Question: I am using glBindFragDataLocationIndexed() and writing two colors in fragment shader. Following is my code :
'''
glBindFragDataLocationIndexed(shader_data.psId, 0, 0, "Frag_Out_Color0");
glBindFragDataLocationIndexed(shader_data.psId, 0, 1, "Frag_Out_Color1");
glActiveTexture ( GL_TEXTURE0 );
LoadTexture(texture1);
glBindTexture ( GL_TEXTURE_2D, tex_id1);
glTexImage2D( GL_TEXTURE_2D, 0, GL_RGBA,width, height, 0, GL_RGBA,GL_UNSIGNED_BYTE, texture1_data);
glActiveTexture ( GL_TEXTURE1 );
LoadTexture(texture2);
glBindTexture ( GL_TEXTURE_2D, tex_id2);
glTexImage2D( GL_TEXTURE_2D, 0, GL_RGBA,width, height, 0, GL_RGBA,GL_UNSIGNED_BYTE, texture2_data);
glEnable(GL_BLEND);
glBlendFunc(GL_SRC_COLOR, GL_SRC1_COLOR);
glDrawArrays(GL_TRIANGLE_FAN, 0, 4);
'''
Fragment Shader is :
'''
#version 150
in vec2 texcoord;
uniform sampler2D basetexture1;
uniform sampler2D basetexture2;
out vec4 Frag_Out_Color0;
out vec4 Frag_Out_Color1;
void main(void)
{
Frag_Out_Color0 = texture2D(basetexture1, texcoord);
Frag_Out_Color1 = texture2D(basetexture2, texcoord);
}
'''
OGL3.3 spec says that :
'''
Data written to the first of these outputs becomes the first source
color input to the blender (corresponding to SRC_COLOR and SRC_ALPHA). Data
written to the second of these outputs generates the second source color input to
the blender (corresponding to SRC1_COLOR and SRC1_ALPHA).
'''
I have passed GL_SRC_COLOR, GL_SRC1_COLOR as inputs to glBlendFunc(). I am not sure whether the result is correct or not. Please find attached images. Also if I pass GL_ONE,GL_ONE ,only first texture is rendered and no sign of second texture at all.
How can I verify that rest of my code is fine (and blending is correctly done) ?
Following are texture 1 , texture 2 and result respectively.

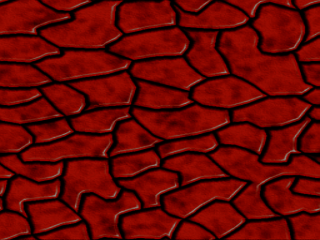
Answer: Your result is what you would expect, assuming that the destination color is black. It's not clear what exactly you intend 'glBlendFunc(GL_SRC_COLOR, GL_SRC1_COLOR);' to do. But what it will do is <URL>.
The source factor ('GL_SRC_COLOR') will be multiplied by the source color (or, to be more precise, the source0 color). The destination factor ('GL_SRC1_COLOR') will be multiplied by the destination color. The results of these multiplications will be added together.
In your case, this means that the source0 color will be multiplied by (therefore making the result darker). The destination color will be multiplied by the source1 color; if the destination is zero, you get 0. Therefore, you get the source0 color multiplied by itself as the output.
<URL> op Dest', then it's stuff you should do in your shader.